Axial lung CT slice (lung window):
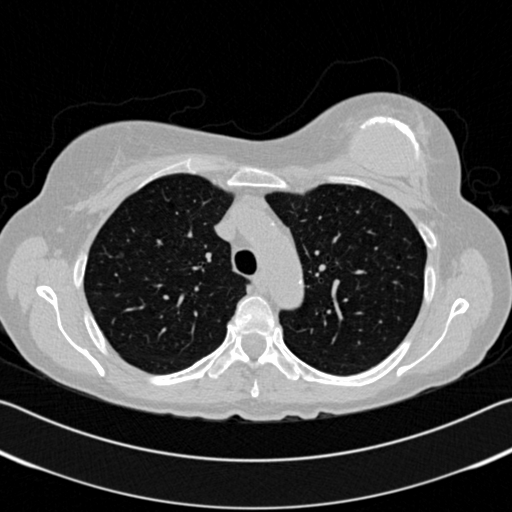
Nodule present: no